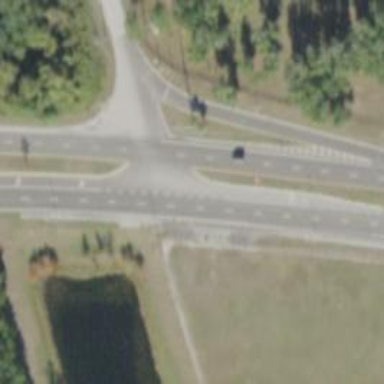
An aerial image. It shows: Secondary link road with asphalt surface.